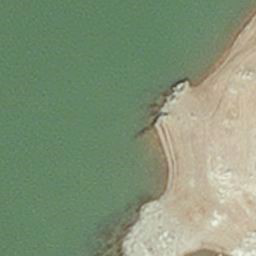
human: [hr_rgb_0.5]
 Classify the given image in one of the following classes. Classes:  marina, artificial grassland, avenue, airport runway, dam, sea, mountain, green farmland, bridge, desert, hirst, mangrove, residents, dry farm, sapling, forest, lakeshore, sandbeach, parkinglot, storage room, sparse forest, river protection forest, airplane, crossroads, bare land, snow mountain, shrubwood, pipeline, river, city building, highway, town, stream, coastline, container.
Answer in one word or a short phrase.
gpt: hirst